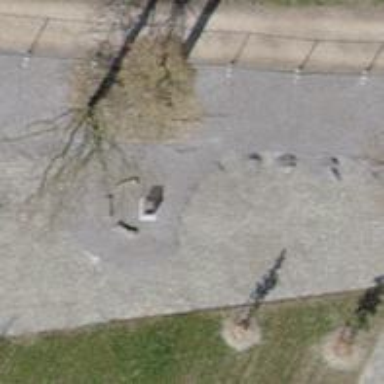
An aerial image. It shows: Picnic table located in leisure land area.